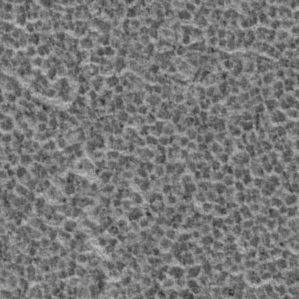
Label: frost